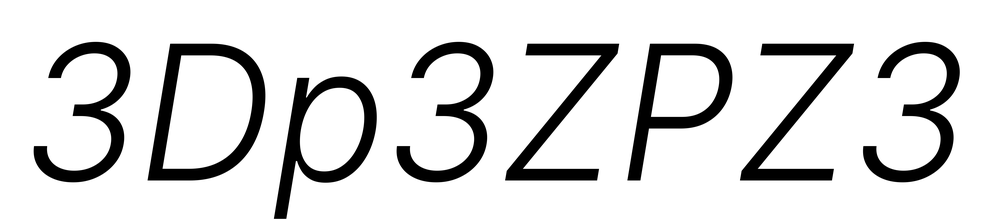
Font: Inter-Italic_Light_Italic